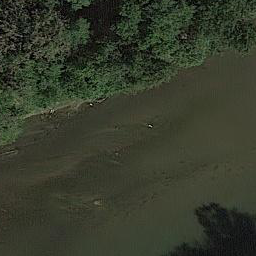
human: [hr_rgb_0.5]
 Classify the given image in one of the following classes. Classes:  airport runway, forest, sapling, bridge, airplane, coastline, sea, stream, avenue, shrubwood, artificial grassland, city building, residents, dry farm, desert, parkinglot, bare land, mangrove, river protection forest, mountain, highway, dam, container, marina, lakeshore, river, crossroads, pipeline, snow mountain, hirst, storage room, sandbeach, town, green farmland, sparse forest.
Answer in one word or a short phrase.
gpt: river protection forest